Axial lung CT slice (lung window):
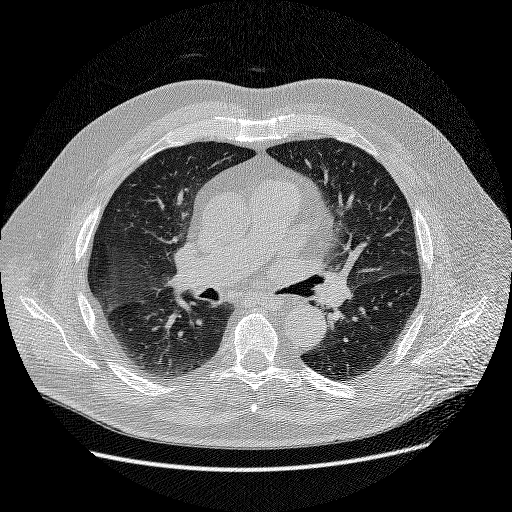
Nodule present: no